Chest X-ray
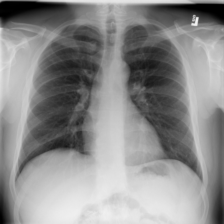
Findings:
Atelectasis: negative
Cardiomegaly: negative
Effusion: negative
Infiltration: negative
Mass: negative
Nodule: negative
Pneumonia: negative
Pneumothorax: negative
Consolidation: negative
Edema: negative
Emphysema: negative
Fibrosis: negative
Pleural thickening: negative
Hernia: negative